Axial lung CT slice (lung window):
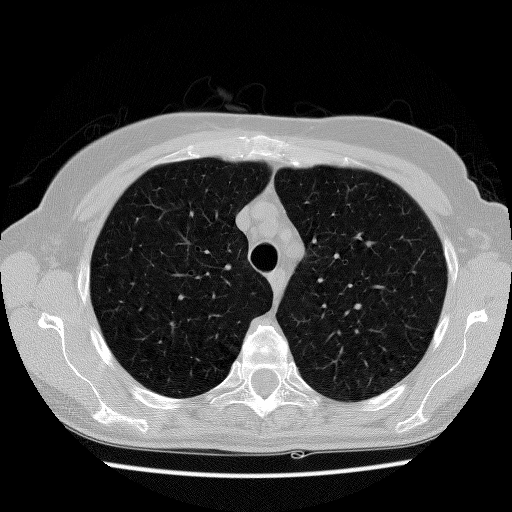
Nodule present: no